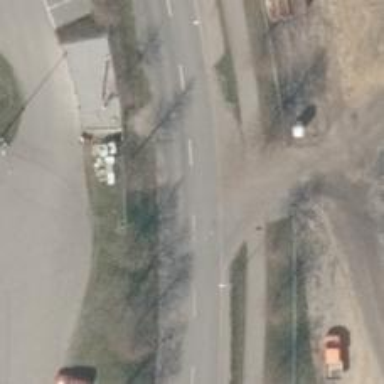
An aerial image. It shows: Tertiary road with asphalt surface.